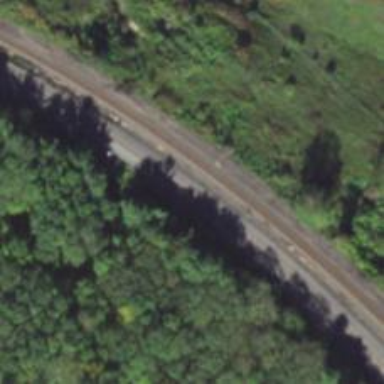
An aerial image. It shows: Railway track.